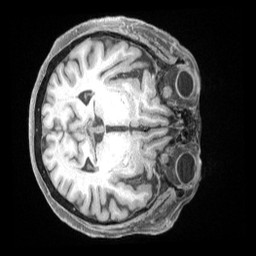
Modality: T1w
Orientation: axial
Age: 69
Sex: female
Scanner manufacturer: siemens
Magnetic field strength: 3 T
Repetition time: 2.5 s
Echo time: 0.00222 s